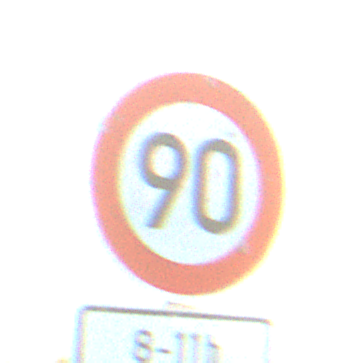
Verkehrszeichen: Geschwindigkeit90
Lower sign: ZeitangabenOhneBeschraenkungAufWochentage2
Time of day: SunriseSunset
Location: Outdoor (Nature)
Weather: PartlyCloudy
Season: NotSpecified
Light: Natural